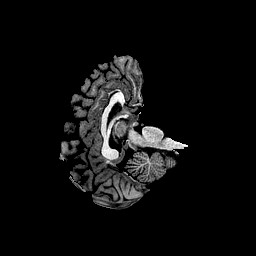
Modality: T1w
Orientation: axial
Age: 23
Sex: female
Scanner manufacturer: ge
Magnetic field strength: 3 T
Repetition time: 7.66 s
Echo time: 0.003476 s